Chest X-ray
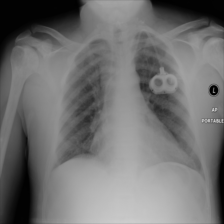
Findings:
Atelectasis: negative
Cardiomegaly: positive
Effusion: positive
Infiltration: negative
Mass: negative
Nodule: negative
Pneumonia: negative
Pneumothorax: negative
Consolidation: negative
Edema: negative
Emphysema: negative
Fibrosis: negative
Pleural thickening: negative
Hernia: negative